Field crop: maize
Growth stage: 2
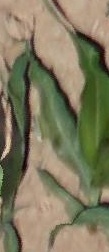
Species: maize